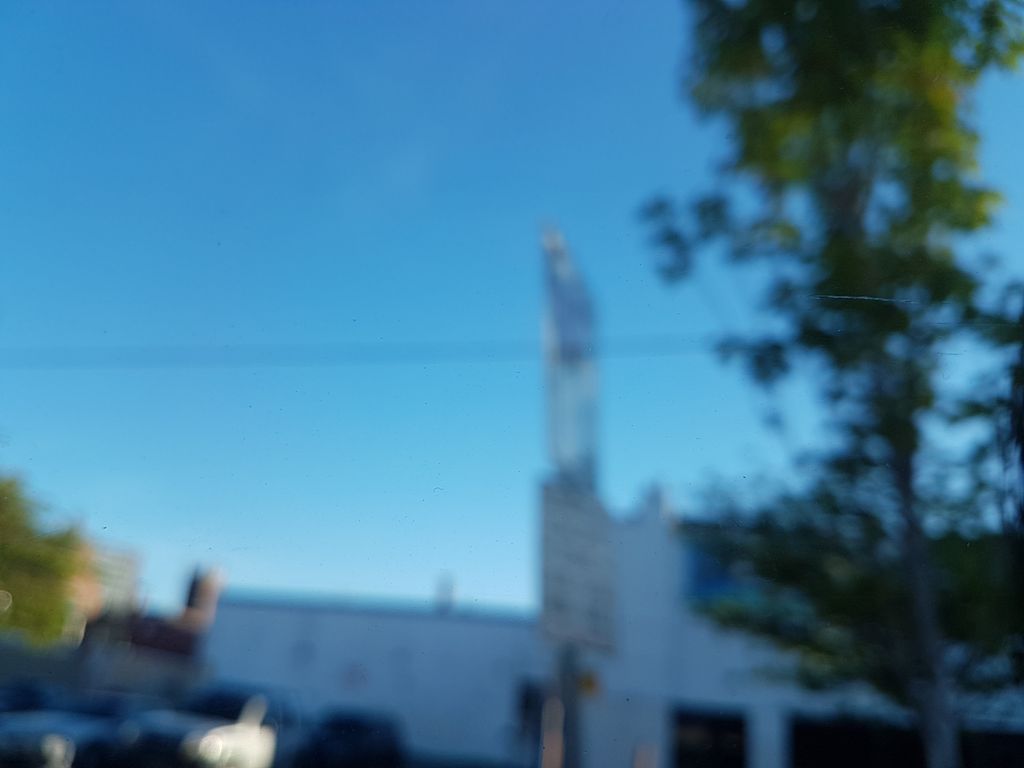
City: victoria